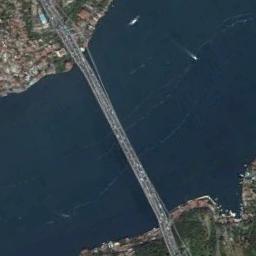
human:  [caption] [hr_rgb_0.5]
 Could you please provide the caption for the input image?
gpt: On one side of the river are densely built areas, And the color of the river water is turquoise .

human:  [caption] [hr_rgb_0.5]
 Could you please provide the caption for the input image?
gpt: A bridge connects the land on both sides of the turquoise water, And there are many residential areas on the land .

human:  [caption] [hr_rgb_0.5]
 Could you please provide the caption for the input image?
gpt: There is a bridge over the river with many buildings and trees beside .

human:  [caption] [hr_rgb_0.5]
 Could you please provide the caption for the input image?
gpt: A bridge built on a dark blue river and the residential area on one side of the river .

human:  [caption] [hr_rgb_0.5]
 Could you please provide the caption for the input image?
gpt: The two parts are connected by a bridge .